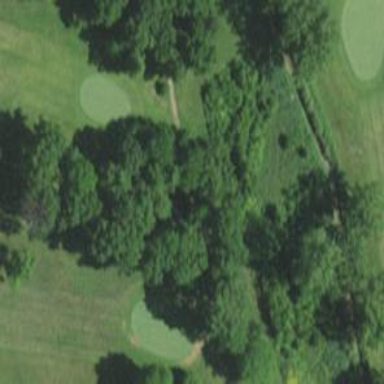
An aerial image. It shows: Path used for both walking and golf.